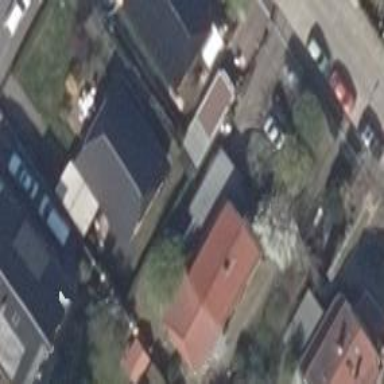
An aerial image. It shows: Detached building with gambrel roof shape.